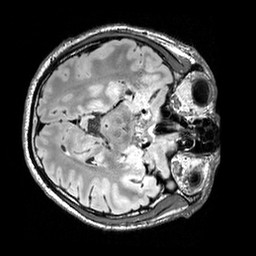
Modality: FLAIR
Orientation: axial
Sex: male
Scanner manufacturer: siemens
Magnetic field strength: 3 T
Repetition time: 5 s
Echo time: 0.395 s